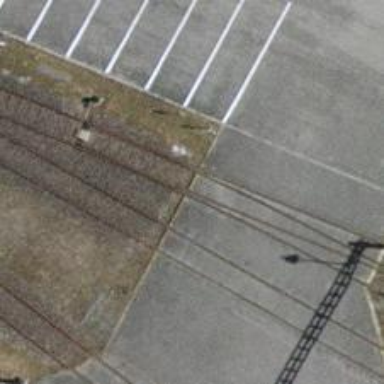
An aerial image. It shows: Railway switch.